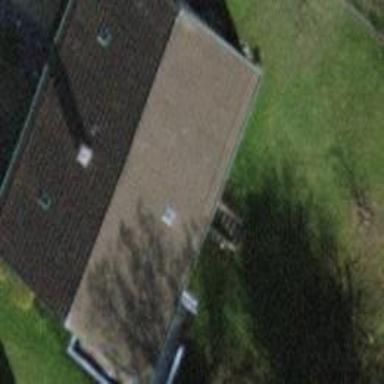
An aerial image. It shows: Pitched roof building.